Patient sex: F
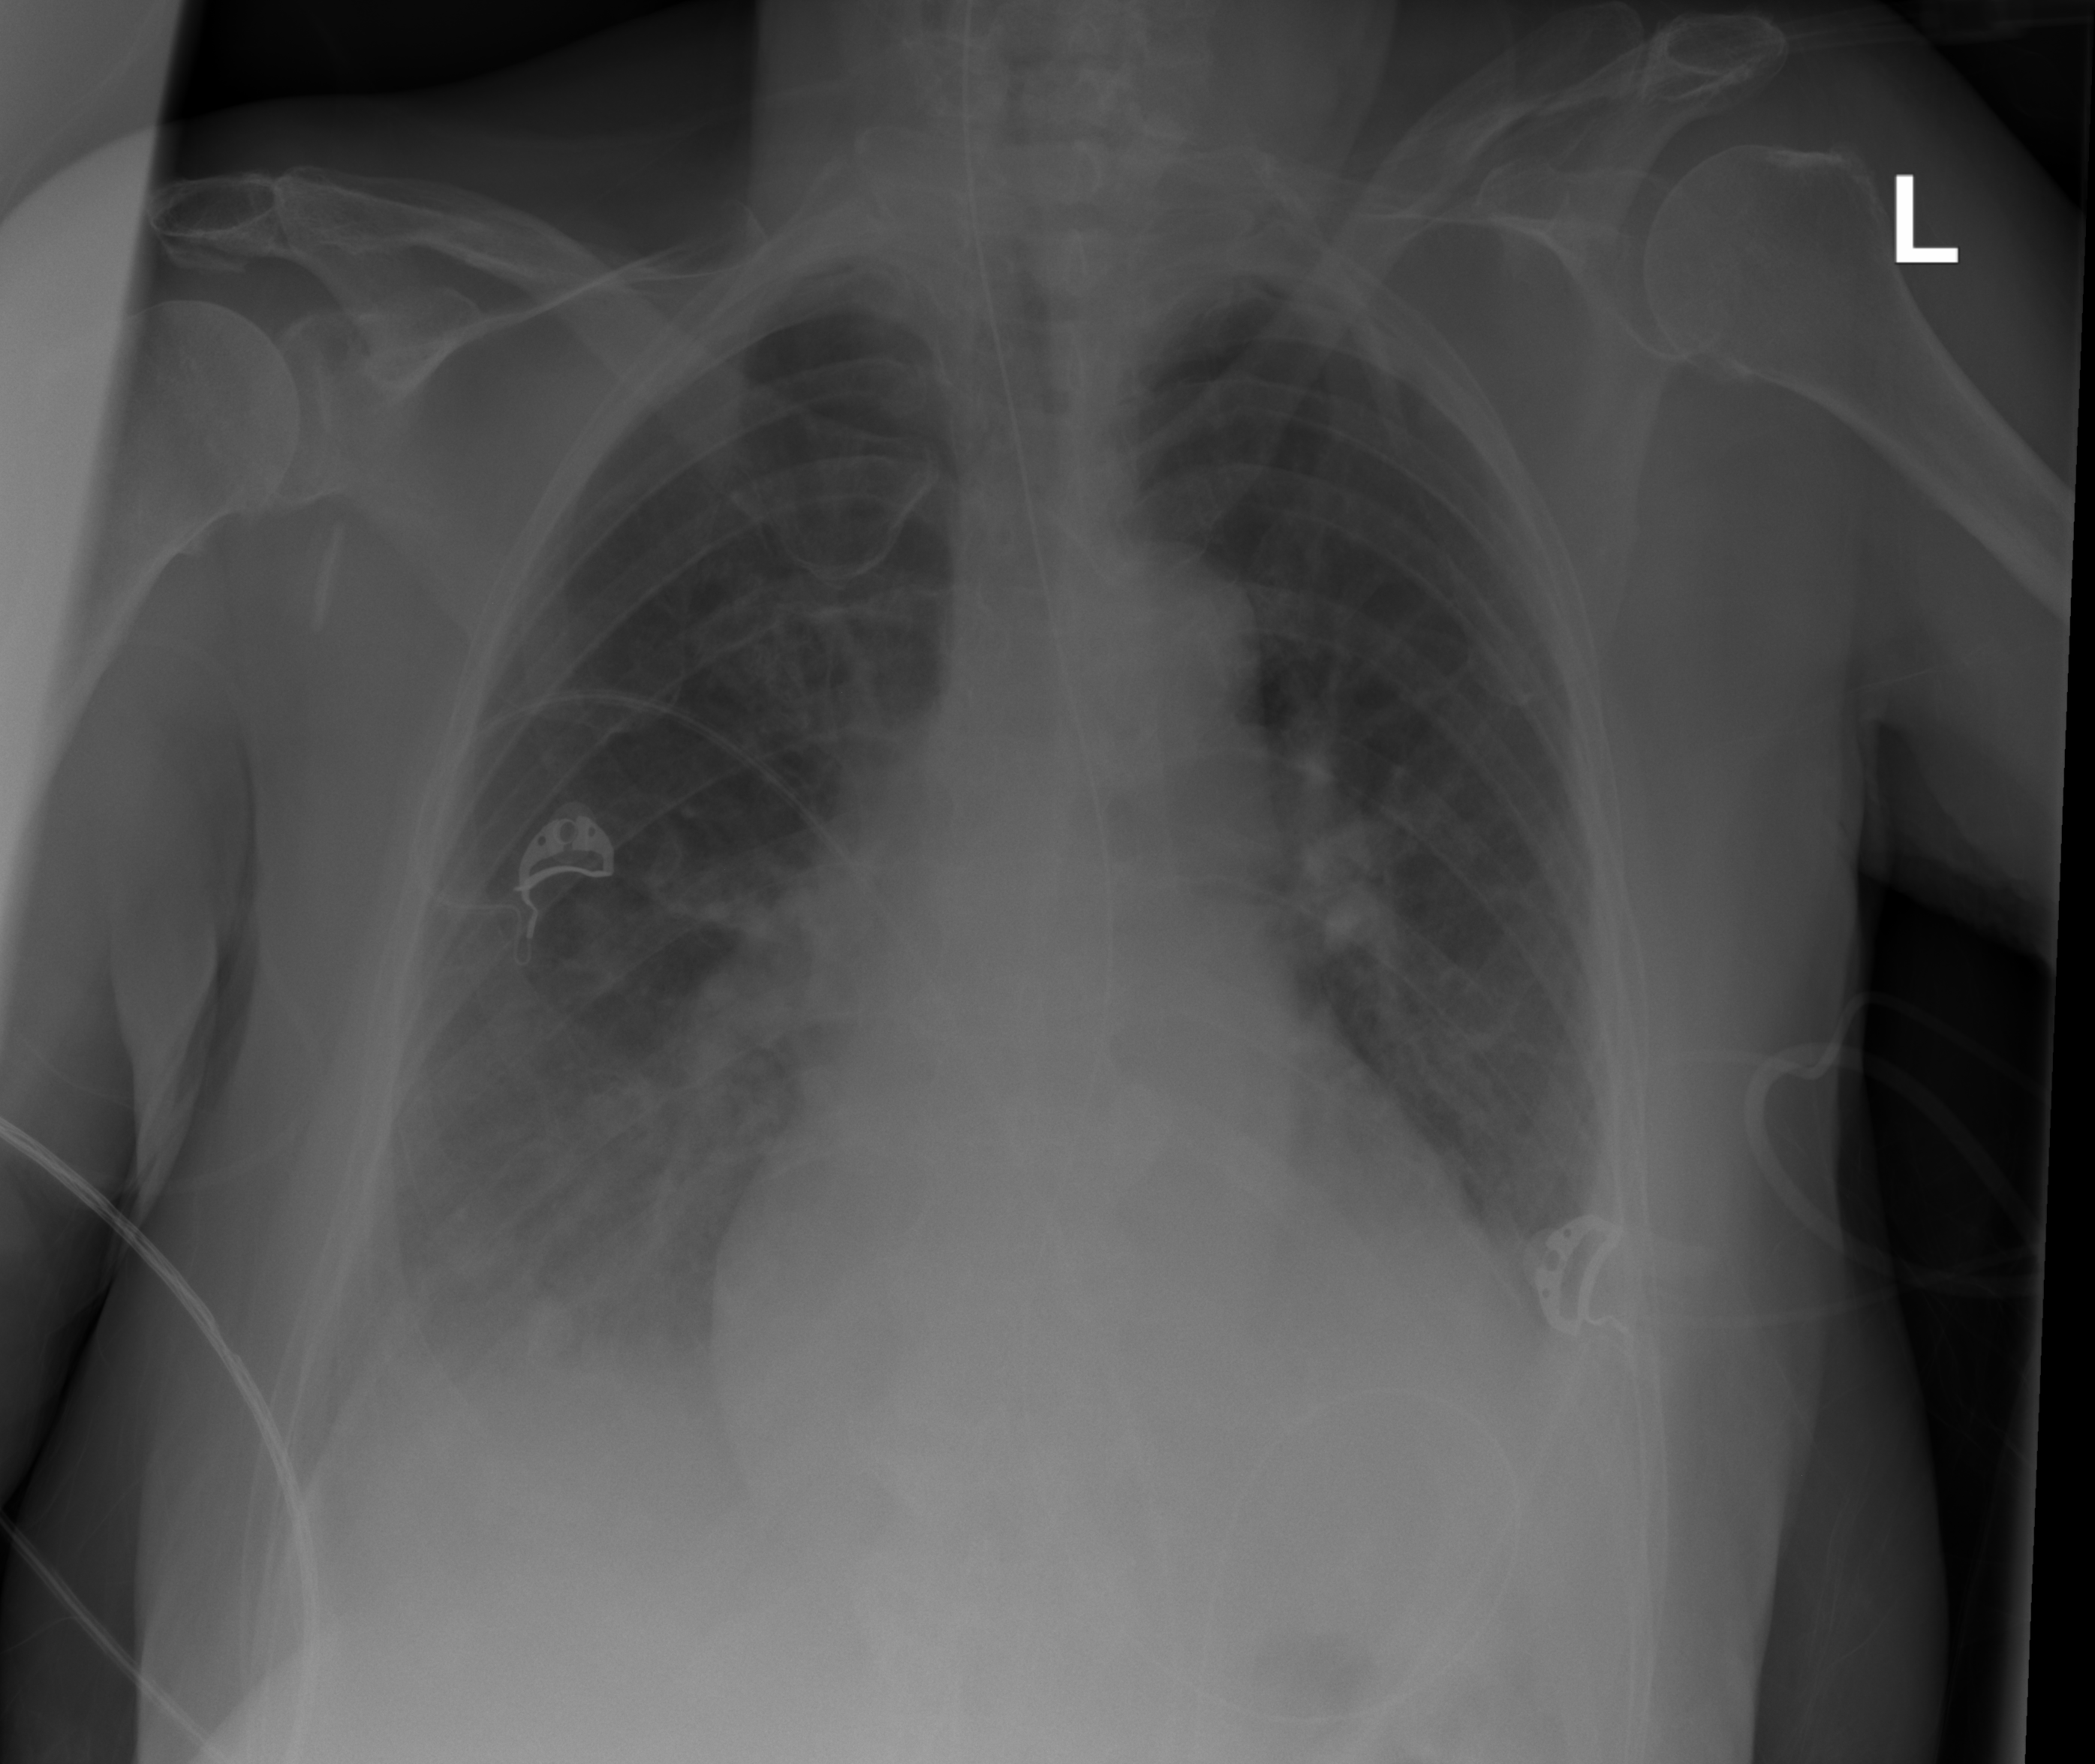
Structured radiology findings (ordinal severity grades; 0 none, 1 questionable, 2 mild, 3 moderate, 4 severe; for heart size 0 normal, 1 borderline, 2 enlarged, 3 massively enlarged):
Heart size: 2
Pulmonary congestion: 1
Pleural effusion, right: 3
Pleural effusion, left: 2
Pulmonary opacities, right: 2
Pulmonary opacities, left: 0
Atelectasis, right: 0
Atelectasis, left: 0